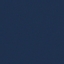
Land use / land cover: SeaLake